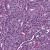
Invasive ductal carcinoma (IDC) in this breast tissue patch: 1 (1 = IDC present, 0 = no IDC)